Question: I'm having a problem trying to count the number of user records according to the user's id, however I'm using a subquery to join 2 tables that one has a count parameter but I get an error saying 'duplicate column name 'user_id'.
The query:
'''
$sql = "SELECT loc.location_id,
COUNT(loc.location_id) AS total_records
FROM locations loc
LEFT JOIN
(
SELECT usr.*,
loc.*
FROM
(
members usr
INNER JOIN locations loc
)
WHERE usr.user_id = " . $user_id . "
AND usr.account_disabled = 0
ORDER BY loc.submit_date DESC
) usr ON (loc.user_id = usr.user_id)";
'''
All I need it is to return the user's info and the 'total_records' count done by the 'COUNT' function.
Cheers.
This is what I get returned for this SQL:
'''
SELECT loc.location_id,
loc.street_name,
loc.city,
loc.state,
loc.county,
loc.country,
usr.user_id,
usr.username,
COUNT(loc.location_id) AS total_records
FROM locations loc
INNER JOIN members usr ON (loc.user_id = usr.user_id)
WHERE loc.user_id = $user_id
AND usr.account_disabled = 0
GROUP BY loc.location_id
'''

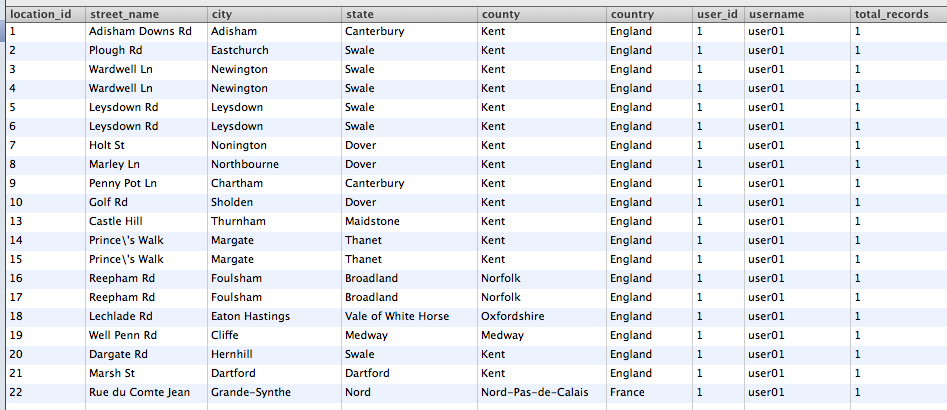
Answer: It's not exactly clear why you've got the derived resultset or the 'LEFT JOIN'. Try this:
'''
SELECT loc.location_id,
COUNT(loc.location_id) AS total_records
FROM LOCATIONS_TABLE loc
INNER JOIN MEMBERS_TABLE usr
ON (loc.user_id = usr.user_id)
WHERE loc.user_id = $user_id
AND usr.account_disabled = 0
GROUP BY loc.location_id
'''